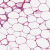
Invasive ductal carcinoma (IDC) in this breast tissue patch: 0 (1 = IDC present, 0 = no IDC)